Interaction volume radius: 5 \u00c5
Interaction volume height: 25 \u00c5
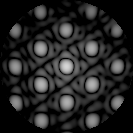
Disorder parameter: 0.1099